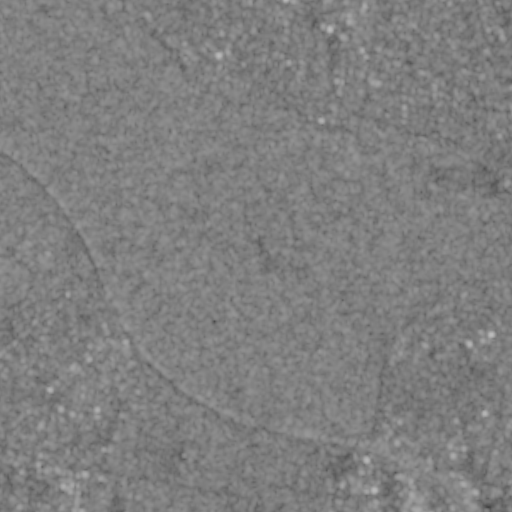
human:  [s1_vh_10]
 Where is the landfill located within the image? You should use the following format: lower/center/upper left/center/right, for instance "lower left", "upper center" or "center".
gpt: The landfill is located in the upper right of the image.
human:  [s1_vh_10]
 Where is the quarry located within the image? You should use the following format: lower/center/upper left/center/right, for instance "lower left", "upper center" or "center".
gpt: There is no quarry in the image.

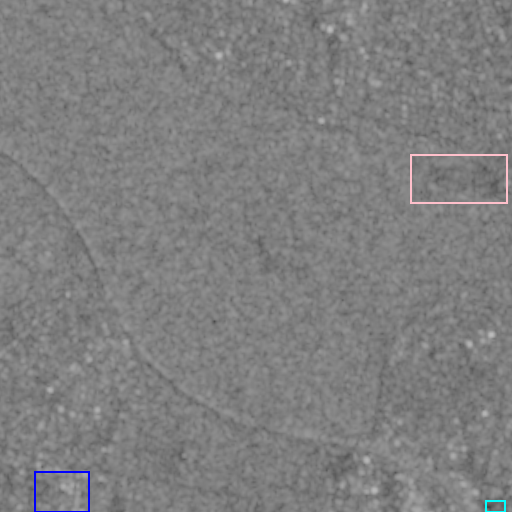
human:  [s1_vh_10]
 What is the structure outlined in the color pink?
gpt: The structure outlined in pink is a landfill.
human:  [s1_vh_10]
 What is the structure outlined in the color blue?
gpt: The structure outlined in blue is a park.
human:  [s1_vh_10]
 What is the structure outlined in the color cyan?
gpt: The structure outlined in cyan is a parking lot.
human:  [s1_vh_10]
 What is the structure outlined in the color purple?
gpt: There is no purple outline.